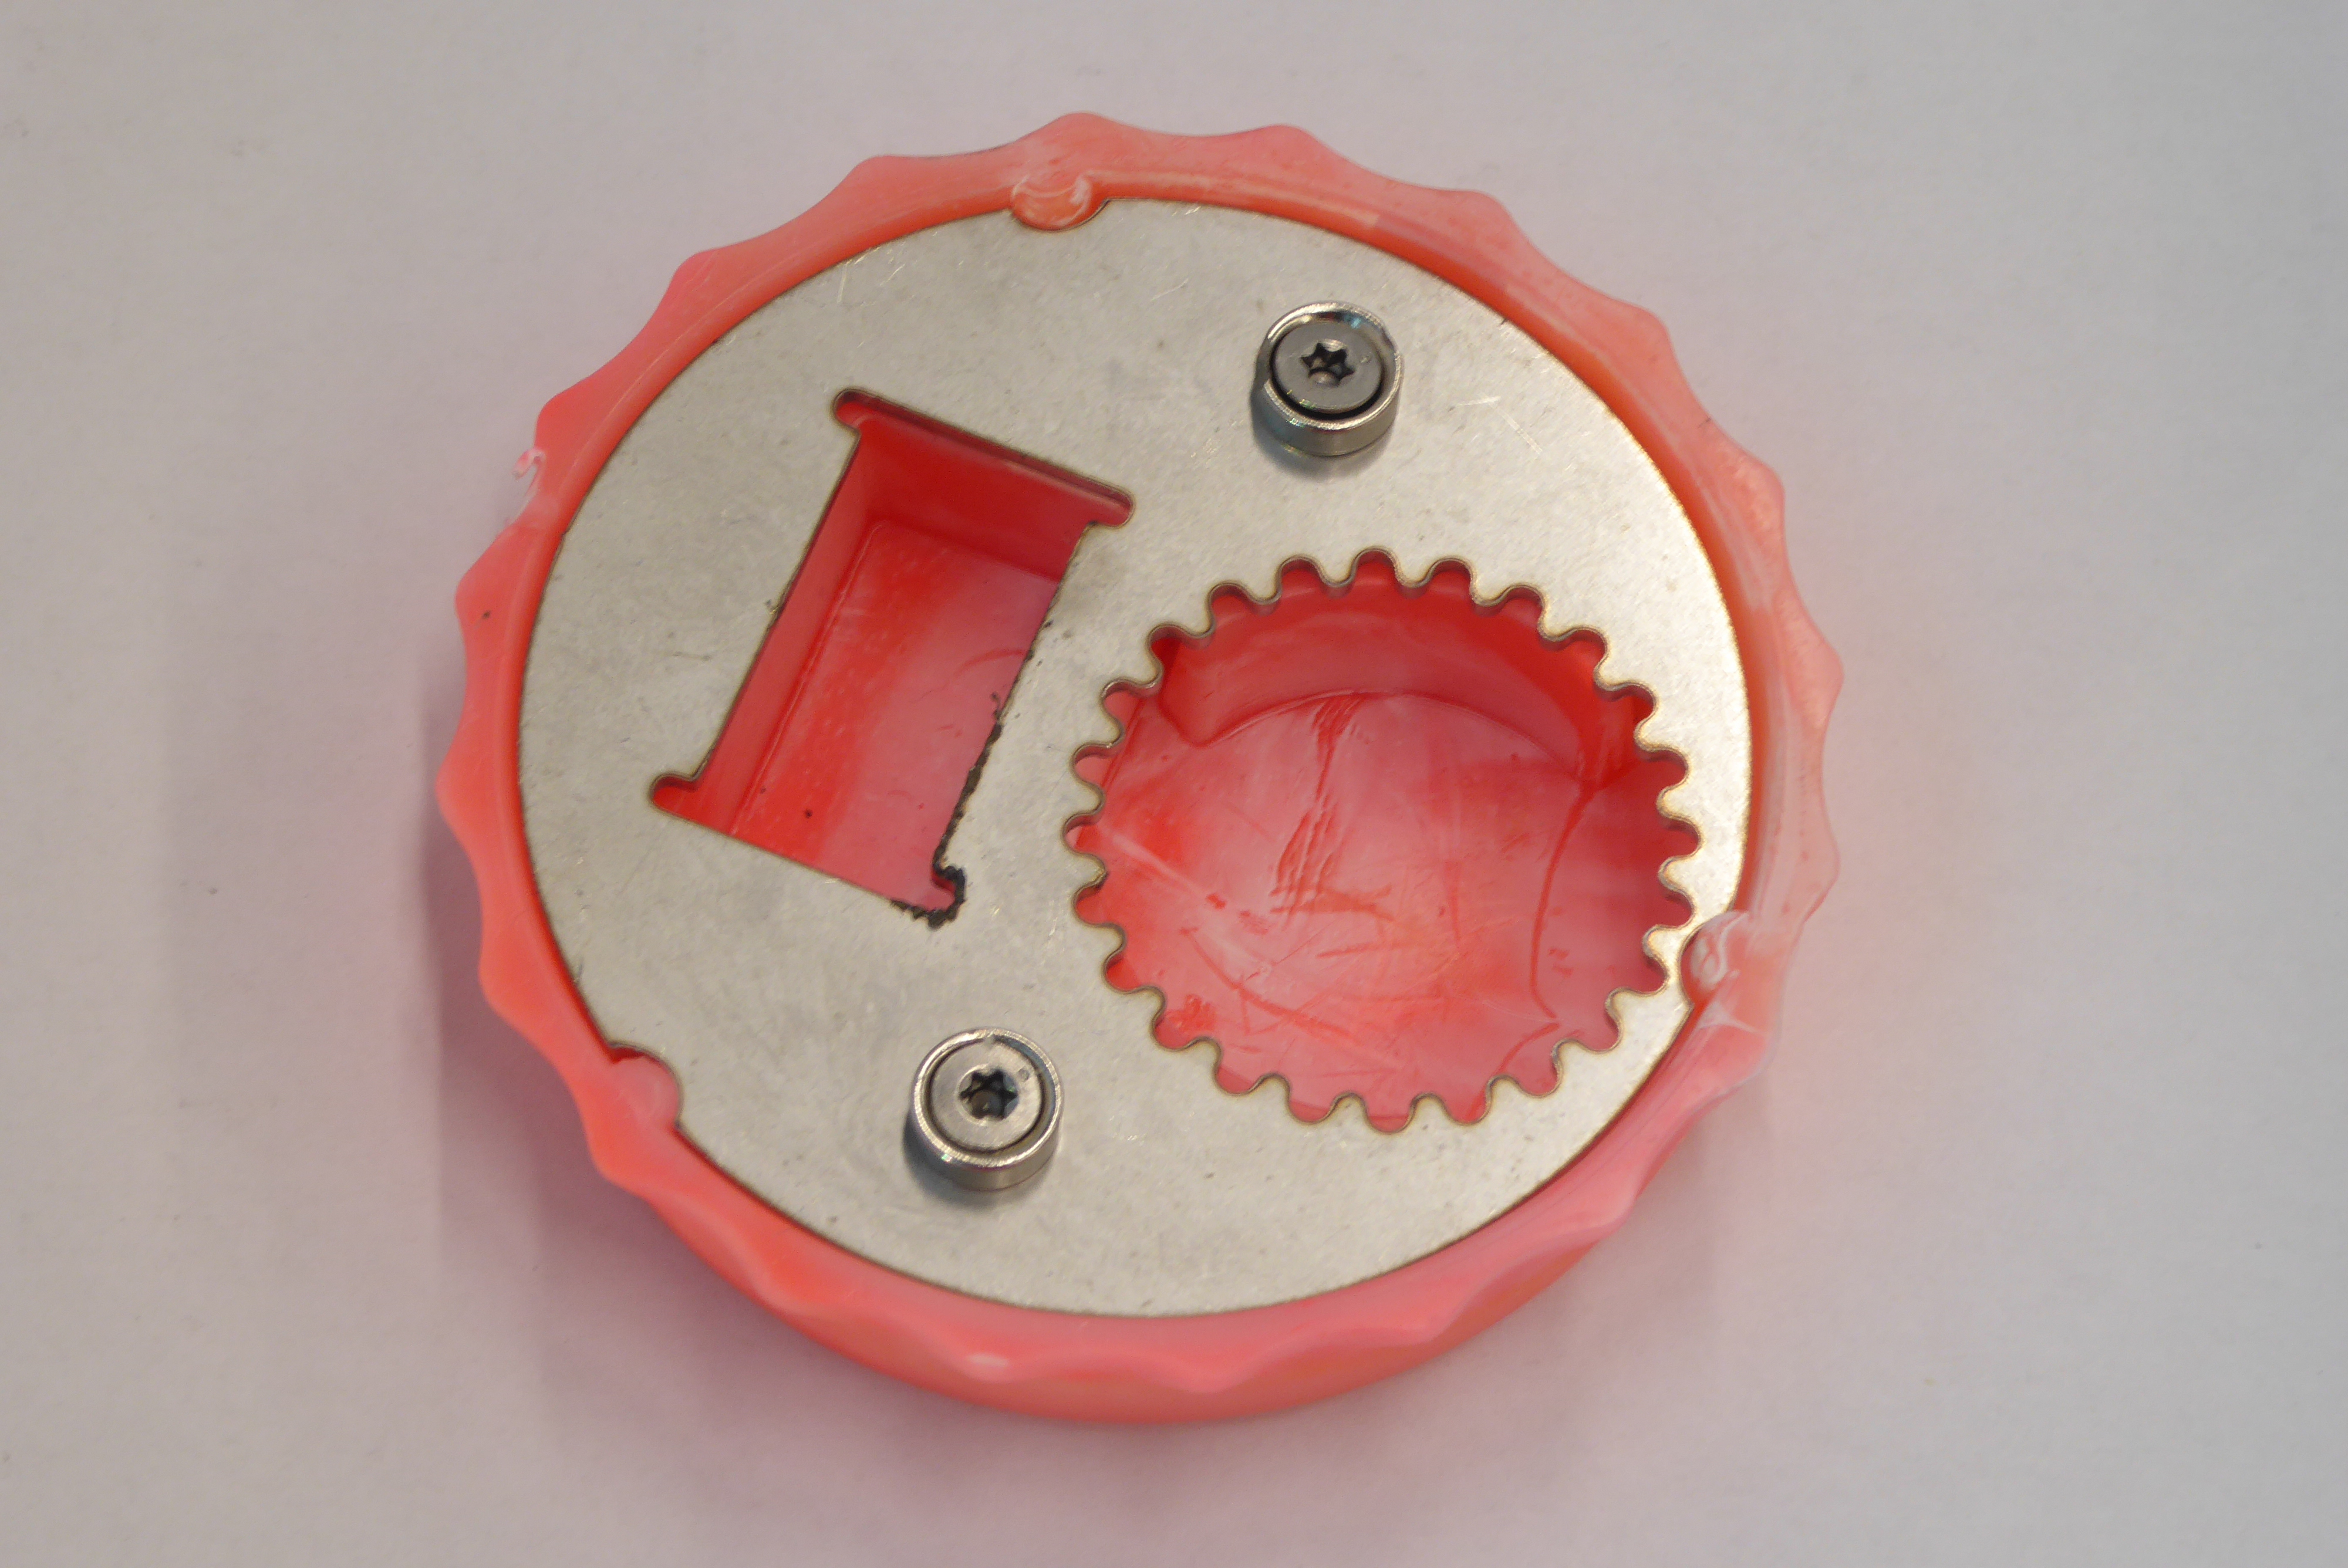
Label: Bottle Opener